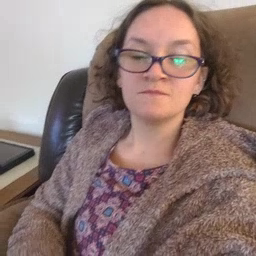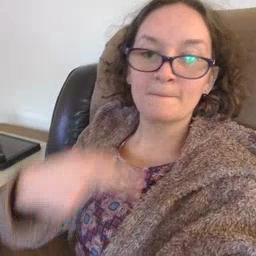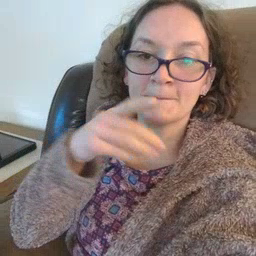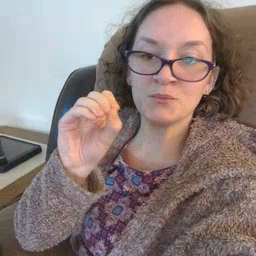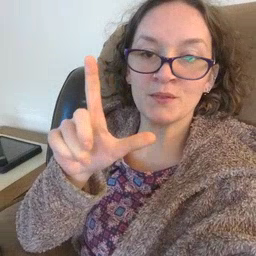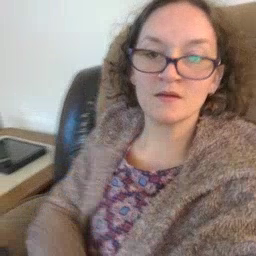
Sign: pool